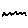
Label: zigzag